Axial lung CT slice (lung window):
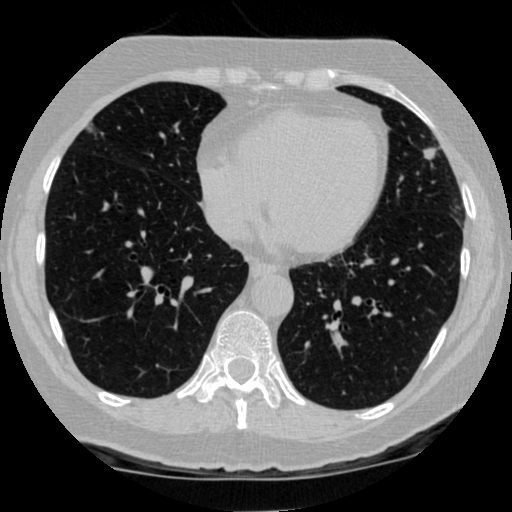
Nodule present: yes
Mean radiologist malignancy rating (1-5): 3.5